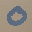
Label: 0